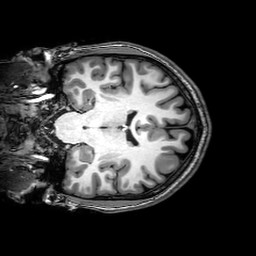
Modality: T1w
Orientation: coronal
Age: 22
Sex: male
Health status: healthy
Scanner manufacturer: philips
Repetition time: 0.008251 s
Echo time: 0.00381 s